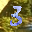
Label: 3